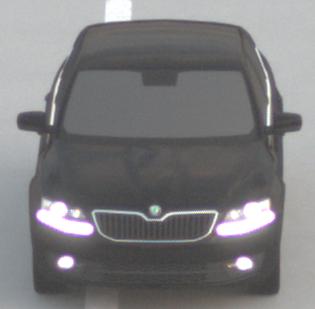
Make: Skoda
Model: Octavia 1.2 TSI
Detailed model: Octavia (III) Limousine
Model produced from: 2013/02
Model produced until: 2015/04
Doors: 5
Color: black
Road condition: dry road
Daytime: sunrise or sunset
Contrast: low contrast